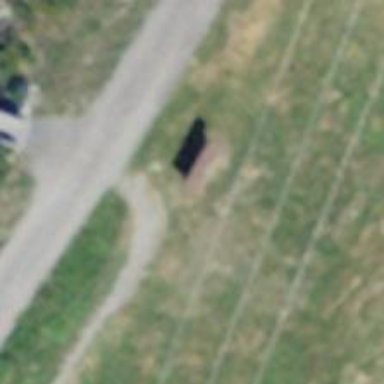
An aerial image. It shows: Pole supporting pipeline marker with roof cover.